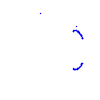
Particle: kaon